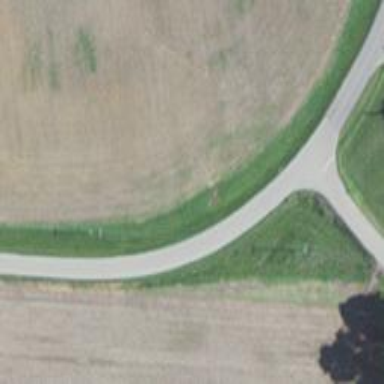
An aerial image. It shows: Secondary road.